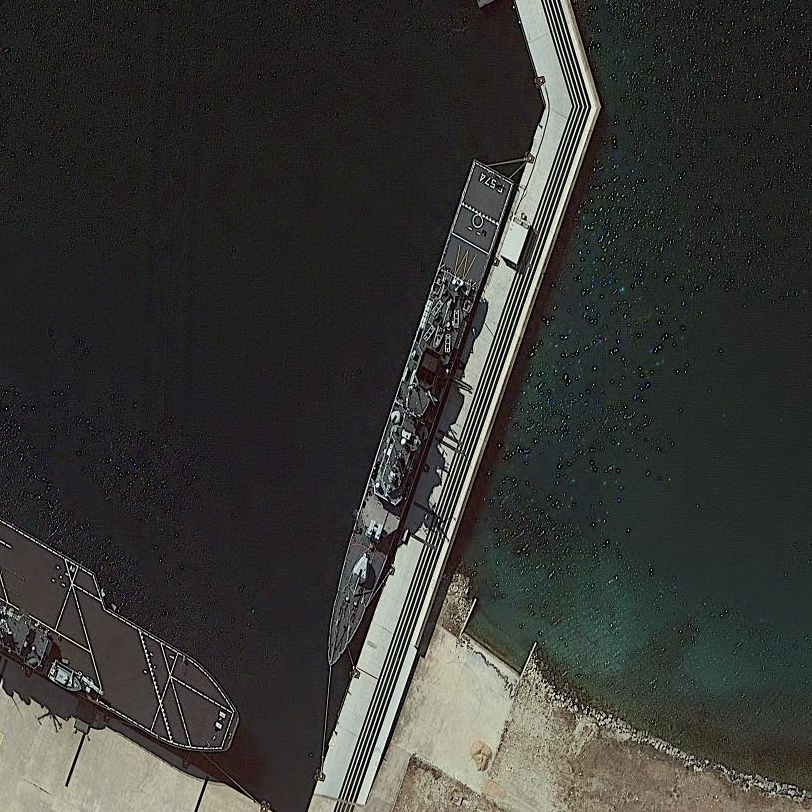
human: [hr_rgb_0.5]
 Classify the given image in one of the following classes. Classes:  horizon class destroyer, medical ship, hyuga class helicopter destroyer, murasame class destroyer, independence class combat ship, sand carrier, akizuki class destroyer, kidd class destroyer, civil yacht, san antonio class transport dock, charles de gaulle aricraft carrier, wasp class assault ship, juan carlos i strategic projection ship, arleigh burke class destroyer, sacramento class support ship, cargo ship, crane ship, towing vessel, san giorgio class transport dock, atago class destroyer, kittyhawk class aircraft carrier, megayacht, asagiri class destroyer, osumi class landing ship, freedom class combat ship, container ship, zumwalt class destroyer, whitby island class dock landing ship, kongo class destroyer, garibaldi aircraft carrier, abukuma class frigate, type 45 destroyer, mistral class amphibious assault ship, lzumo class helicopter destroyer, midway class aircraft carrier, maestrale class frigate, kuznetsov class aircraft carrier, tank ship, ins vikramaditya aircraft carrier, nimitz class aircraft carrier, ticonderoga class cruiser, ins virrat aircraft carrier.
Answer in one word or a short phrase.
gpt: Maestrale class frigate